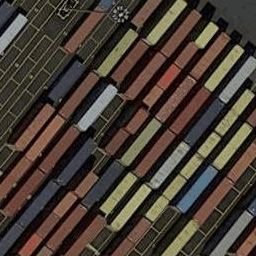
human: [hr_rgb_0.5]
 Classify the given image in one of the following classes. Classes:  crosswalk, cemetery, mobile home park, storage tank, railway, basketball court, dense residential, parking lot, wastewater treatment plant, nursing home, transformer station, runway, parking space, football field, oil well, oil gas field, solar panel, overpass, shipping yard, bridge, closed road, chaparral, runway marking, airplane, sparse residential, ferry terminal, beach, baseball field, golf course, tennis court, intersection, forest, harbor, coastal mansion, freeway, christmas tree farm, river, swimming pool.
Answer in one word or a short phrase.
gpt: shipping yard